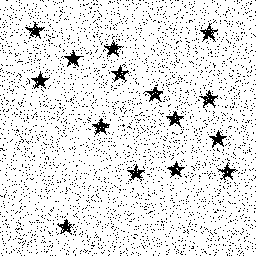
Squares: 0
Triangles: 0
Stars: 15
Total shapes: 15